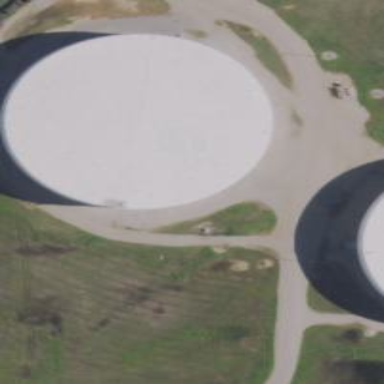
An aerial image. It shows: Storage tank which is man-made.